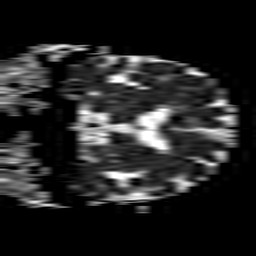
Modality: ADC
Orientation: coronal
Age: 76
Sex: male
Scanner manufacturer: philips
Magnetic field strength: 1.5 T
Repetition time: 3.508 s
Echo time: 0.07078 s